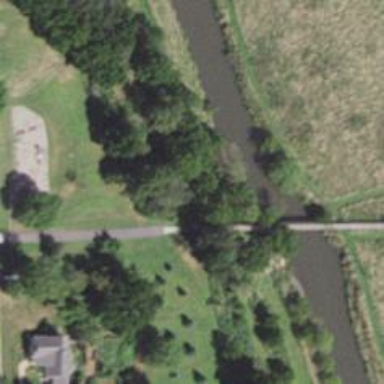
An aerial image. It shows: Footway bridge.